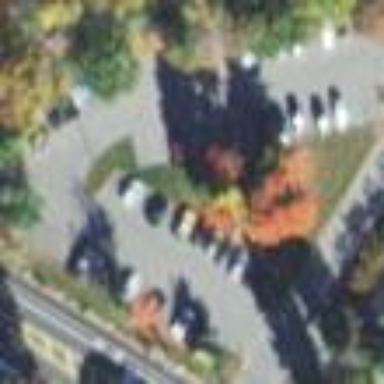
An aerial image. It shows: Parking area.